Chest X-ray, PA view. Patient: 60 years old, sex M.
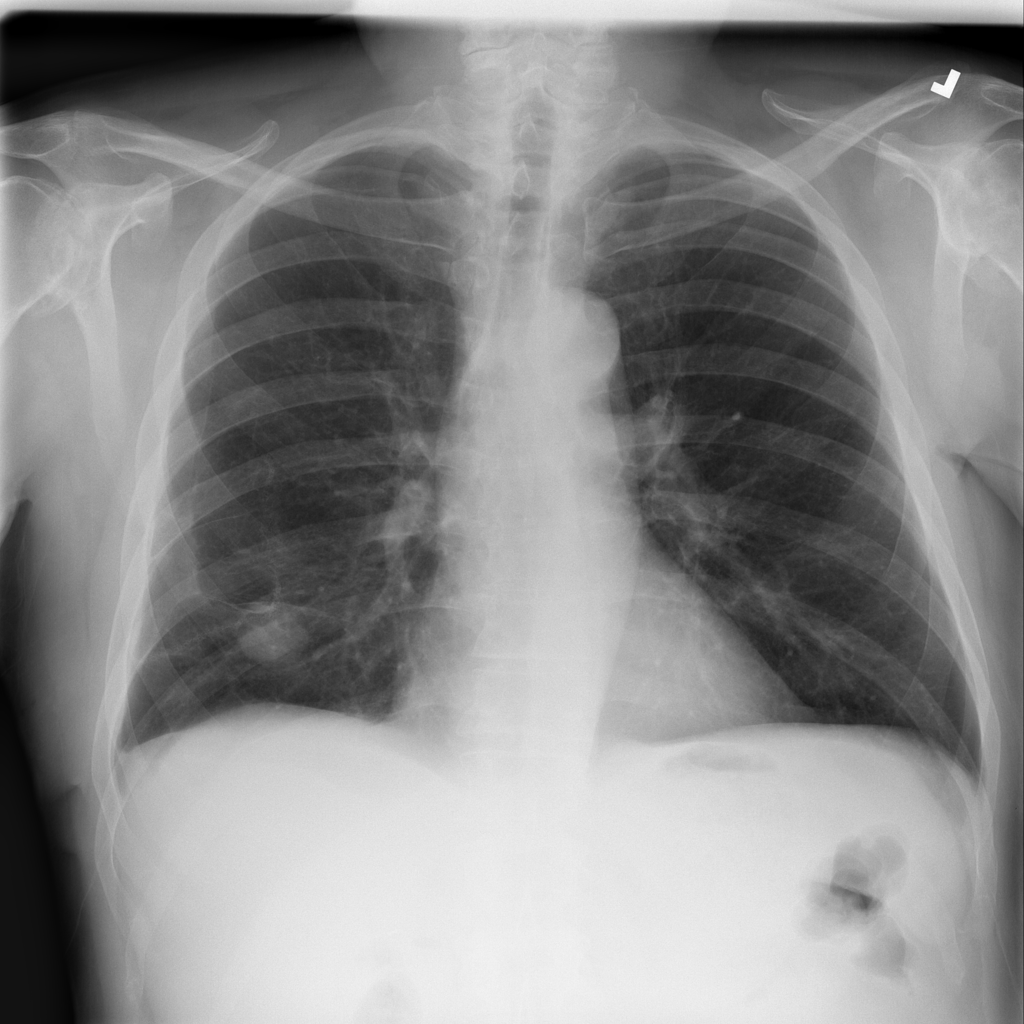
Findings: Emphysema, Nodule